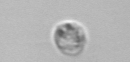
Label: Amoeba